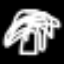
Label: palm tree